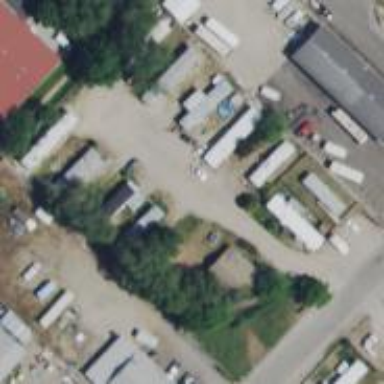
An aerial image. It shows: Residential area designated as trailer park.